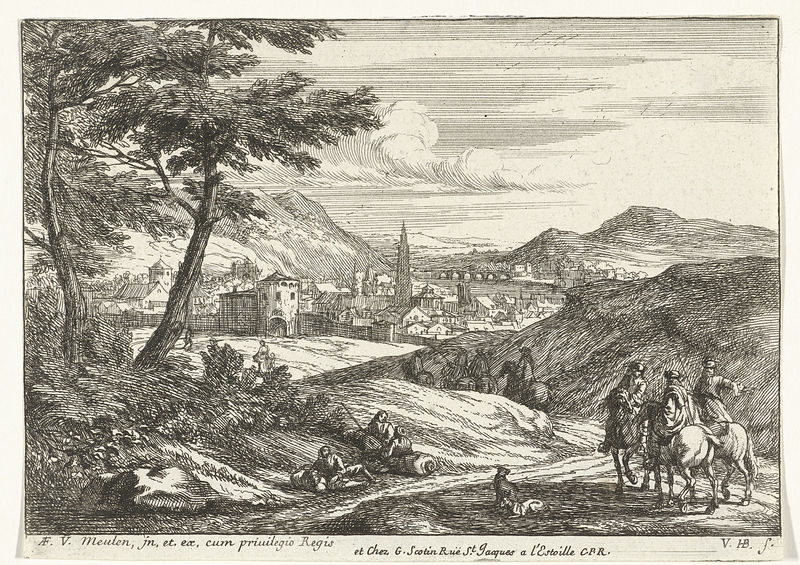
Titel: Landschap met figuren en stad
Künstler: Jan van Huchtenburg
Standort: Amsterdam
Institution: Rijksmuseum
Schlagwörter: baum, himmel, mann, wasser, weiß, wolken, bäume, fluss, landschaft, menschen, stadt, frankreich, hut, männer, schwarz, straße, zeichnung, dach, haus, hund, tier, weg, wolke, häuser, hügel, brücke, gewässer, land, pferd, pferde, reiter, turm, aussicht, schrift, berge, dächer, mauer, grafik, graphik, strom, tor, dom, druck, druckgraphik, druckgrafik, dreispitz, ross, stadtmauer, wien, rösser, kolonne, aquedukt, latein, stadz, stefansdom, stephansdom, häzser, meulen, keiter, v. hb. f., g. scotin rue st. jacques